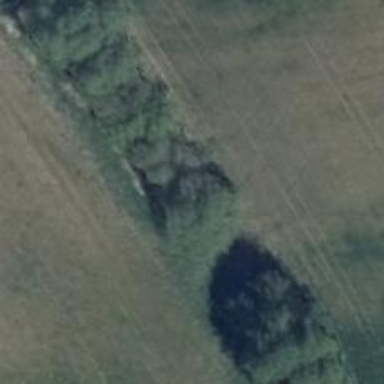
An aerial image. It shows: Row of trees in natural setting.